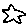
Label: star